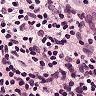
Metastatic tissue present: no